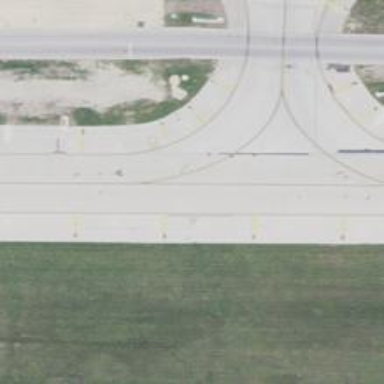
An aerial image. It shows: View of taxiway at the airport.